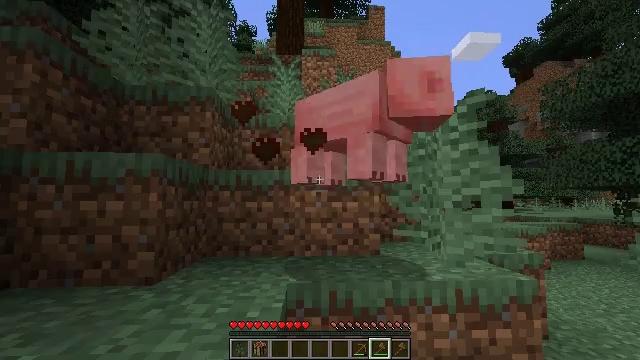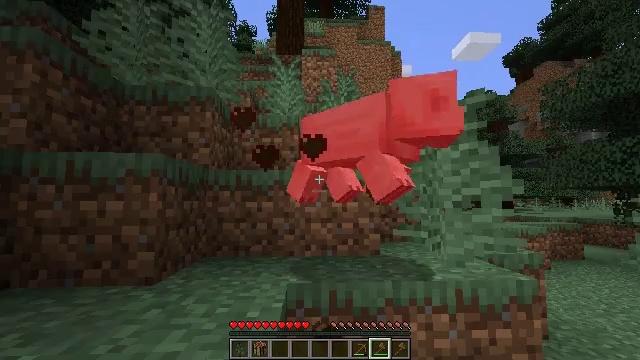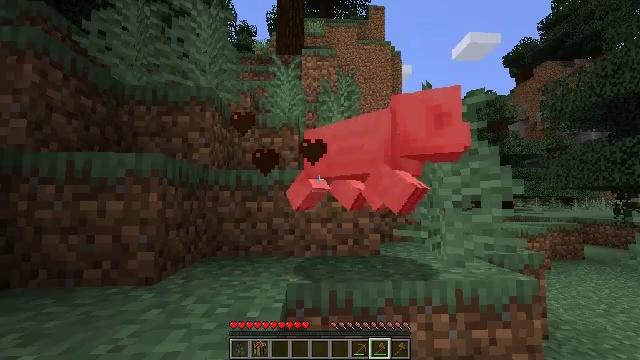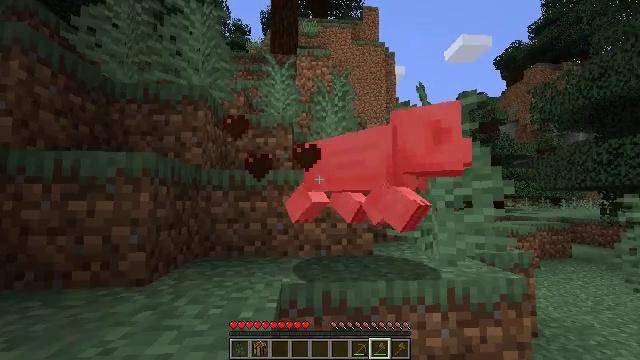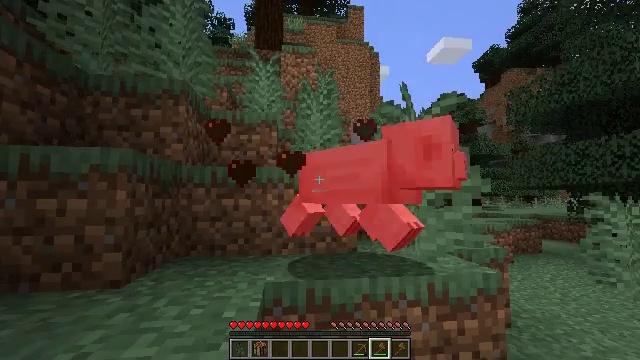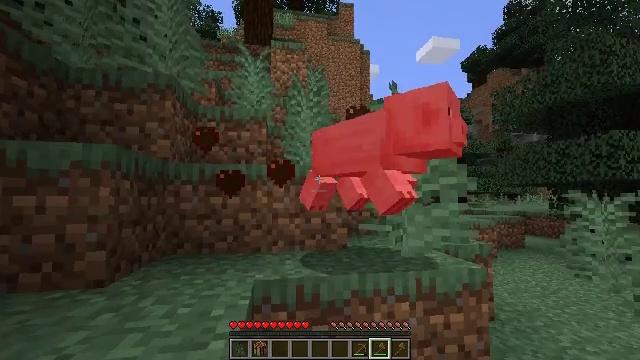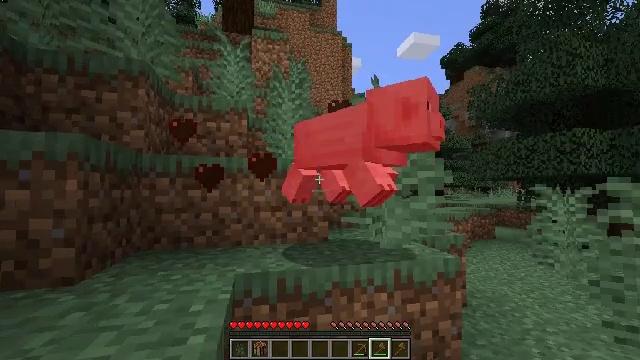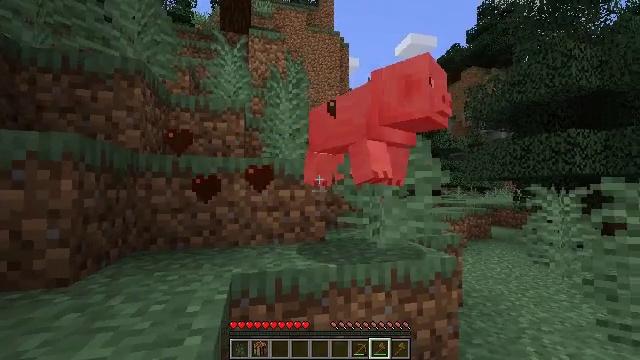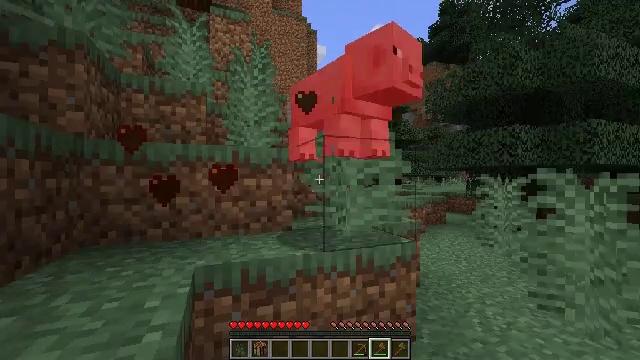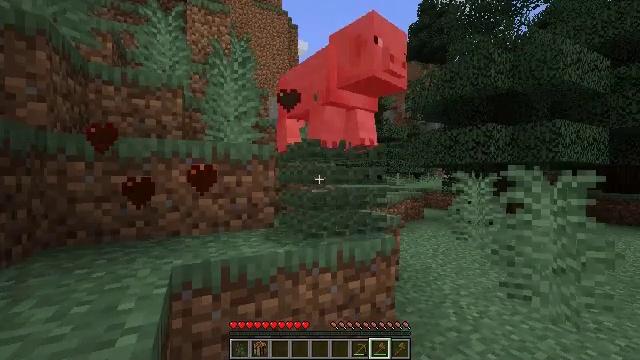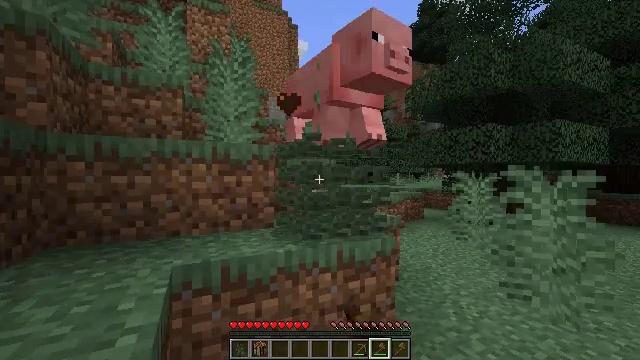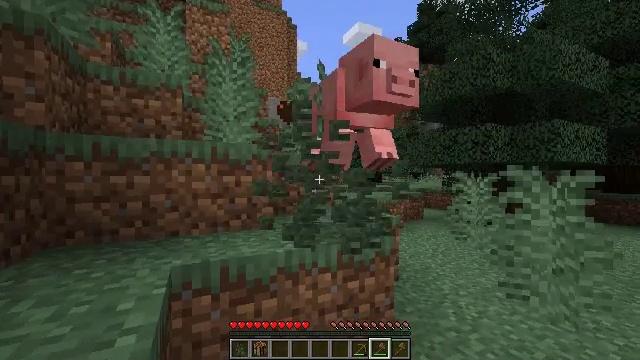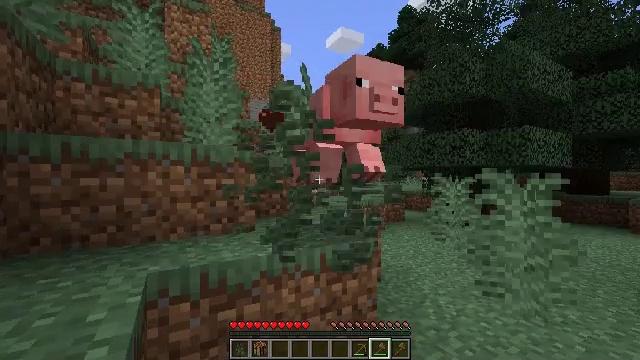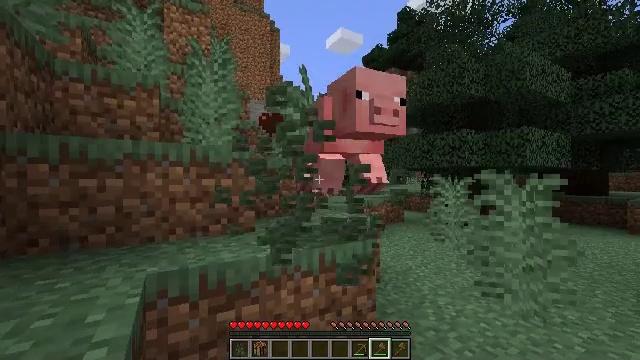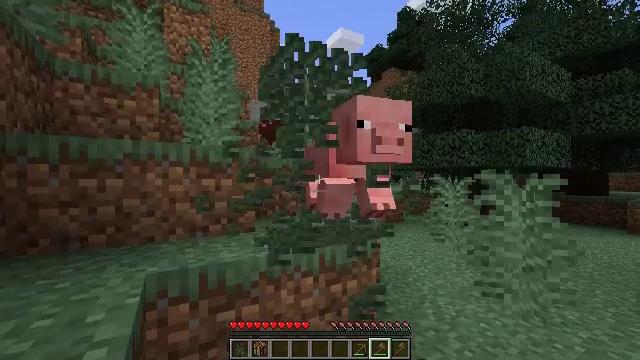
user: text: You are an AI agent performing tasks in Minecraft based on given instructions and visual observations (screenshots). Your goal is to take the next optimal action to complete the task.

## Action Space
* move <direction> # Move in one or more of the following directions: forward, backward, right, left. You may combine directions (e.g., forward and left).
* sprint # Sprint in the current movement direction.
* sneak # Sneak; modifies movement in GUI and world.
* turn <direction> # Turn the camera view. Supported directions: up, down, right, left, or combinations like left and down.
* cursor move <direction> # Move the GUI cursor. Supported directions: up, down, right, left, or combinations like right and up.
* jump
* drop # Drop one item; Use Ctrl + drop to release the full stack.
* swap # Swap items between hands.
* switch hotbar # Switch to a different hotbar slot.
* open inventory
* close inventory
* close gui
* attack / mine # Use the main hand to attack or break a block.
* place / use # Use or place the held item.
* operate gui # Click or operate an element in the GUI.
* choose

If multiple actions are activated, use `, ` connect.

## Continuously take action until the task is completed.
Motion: motion action
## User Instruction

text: Collect the large fern.
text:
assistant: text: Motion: attack / mine
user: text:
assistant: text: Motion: attack / mine
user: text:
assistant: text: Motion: turn right
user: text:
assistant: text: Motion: turn right
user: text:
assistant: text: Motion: turn right, attack / mine
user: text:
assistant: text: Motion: turn right and down, attack / mine
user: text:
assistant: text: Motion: attack / mine
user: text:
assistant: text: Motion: turn right and down
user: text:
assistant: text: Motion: turn right, attack / mine
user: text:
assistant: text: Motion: attack / mine
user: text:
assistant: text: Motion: attack / mine
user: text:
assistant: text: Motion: turn right
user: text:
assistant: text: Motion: no_op
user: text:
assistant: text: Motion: no_op
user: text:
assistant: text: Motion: no_op